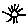
Label: sun